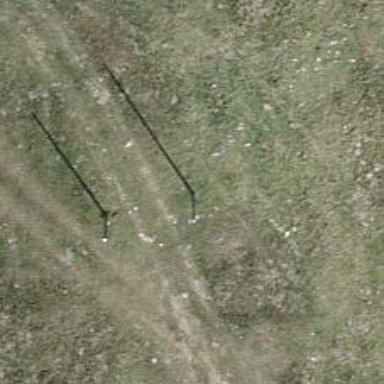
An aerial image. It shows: Power pole.